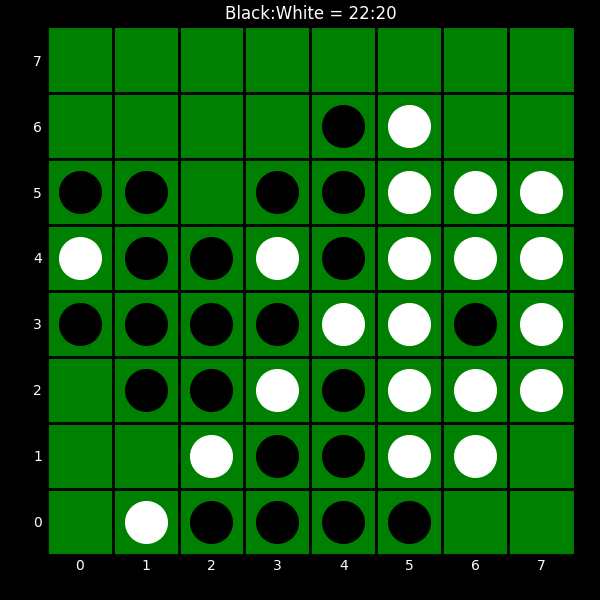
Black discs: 22
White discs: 20